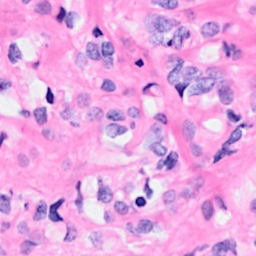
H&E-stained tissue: Breast